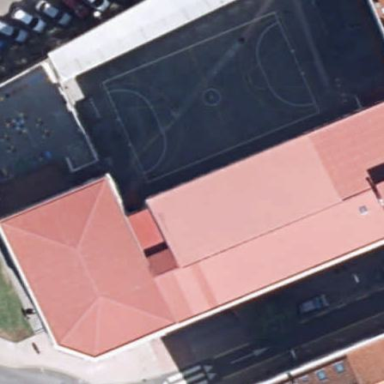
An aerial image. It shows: School.